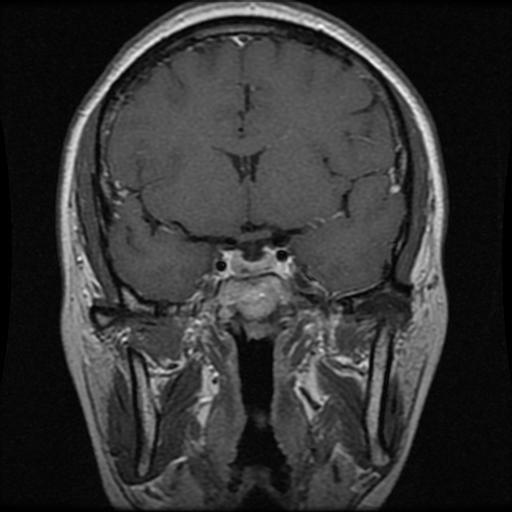
Label: pituitary